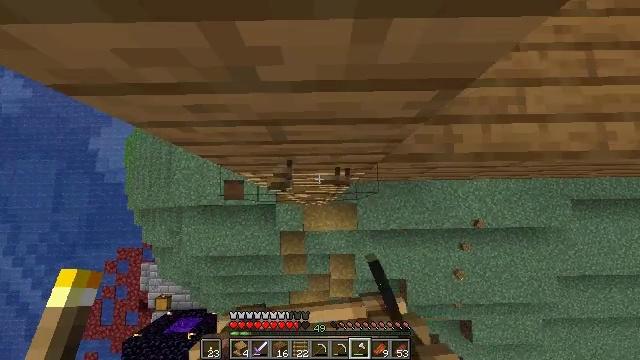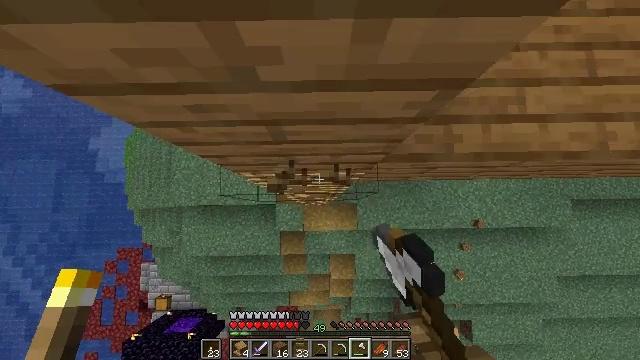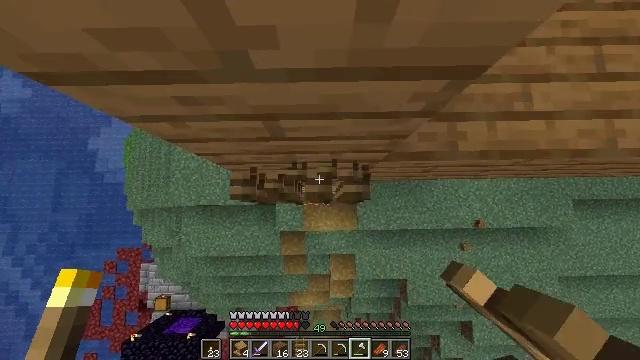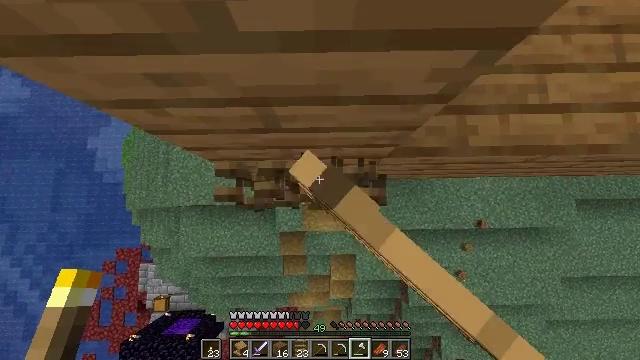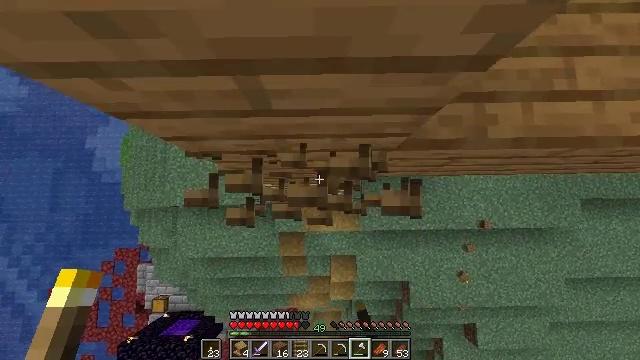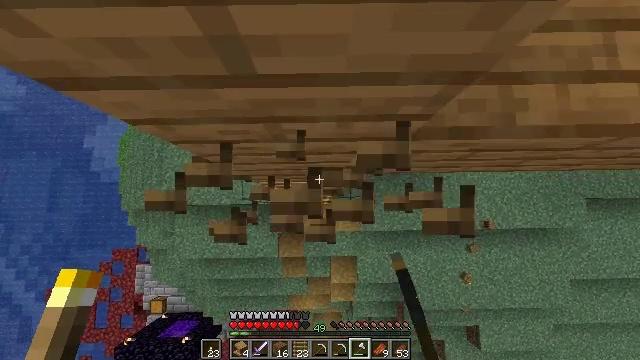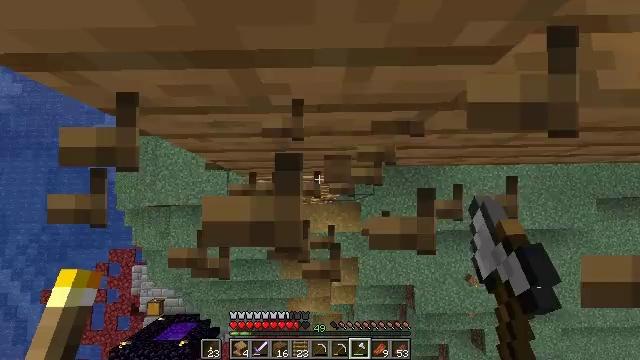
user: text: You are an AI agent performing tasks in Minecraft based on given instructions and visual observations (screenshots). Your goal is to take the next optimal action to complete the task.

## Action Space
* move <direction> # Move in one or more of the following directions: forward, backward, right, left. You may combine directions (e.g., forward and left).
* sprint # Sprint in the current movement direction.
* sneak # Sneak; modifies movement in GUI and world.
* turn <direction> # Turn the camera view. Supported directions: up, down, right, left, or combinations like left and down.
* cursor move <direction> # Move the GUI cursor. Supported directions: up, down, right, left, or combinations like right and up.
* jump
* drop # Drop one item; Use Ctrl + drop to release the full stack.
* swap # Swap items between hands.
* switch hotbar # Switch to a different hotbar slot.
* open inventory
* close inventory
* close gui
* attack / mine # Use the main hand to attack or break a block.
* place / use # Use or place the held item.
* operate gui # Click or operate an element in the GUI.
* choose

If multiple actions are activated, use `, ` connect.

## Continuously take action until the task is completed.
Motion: motion action
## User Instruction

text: Gather the ladder by attacking it.
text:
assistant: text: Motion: attack / mine
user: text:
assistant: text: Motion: attack / mine
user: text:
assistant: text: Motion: attack / mine
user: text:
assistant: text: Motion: no_op
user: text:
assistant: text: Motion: no_op
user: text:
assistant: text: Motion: no_op
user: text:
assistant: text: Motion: no_op